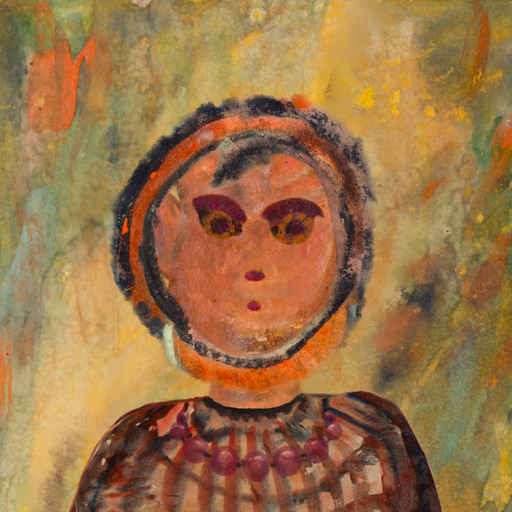
Background: Comrade, Head And Neck Front: Boggyland, Face Front: Doll, Bust: Orphan, Hair Front: Childish, Head Accessory: Blank, Second Necklace: Blank, Necklace: Irani_2, Baby: Blank